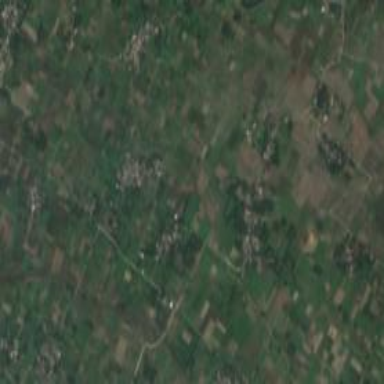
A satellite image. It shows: Small hamlet.